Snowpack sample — Snodgrass Mountain, Crested Butte, Colorado (2/4/25, 12:06 PM MST)
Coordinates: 38.923, -106.968
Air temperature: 35 °F
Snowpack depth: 80 cm
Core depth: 80 cm
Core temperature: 32 °F
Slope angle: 14°, slope face: 78°
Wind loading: low
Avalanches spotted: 0
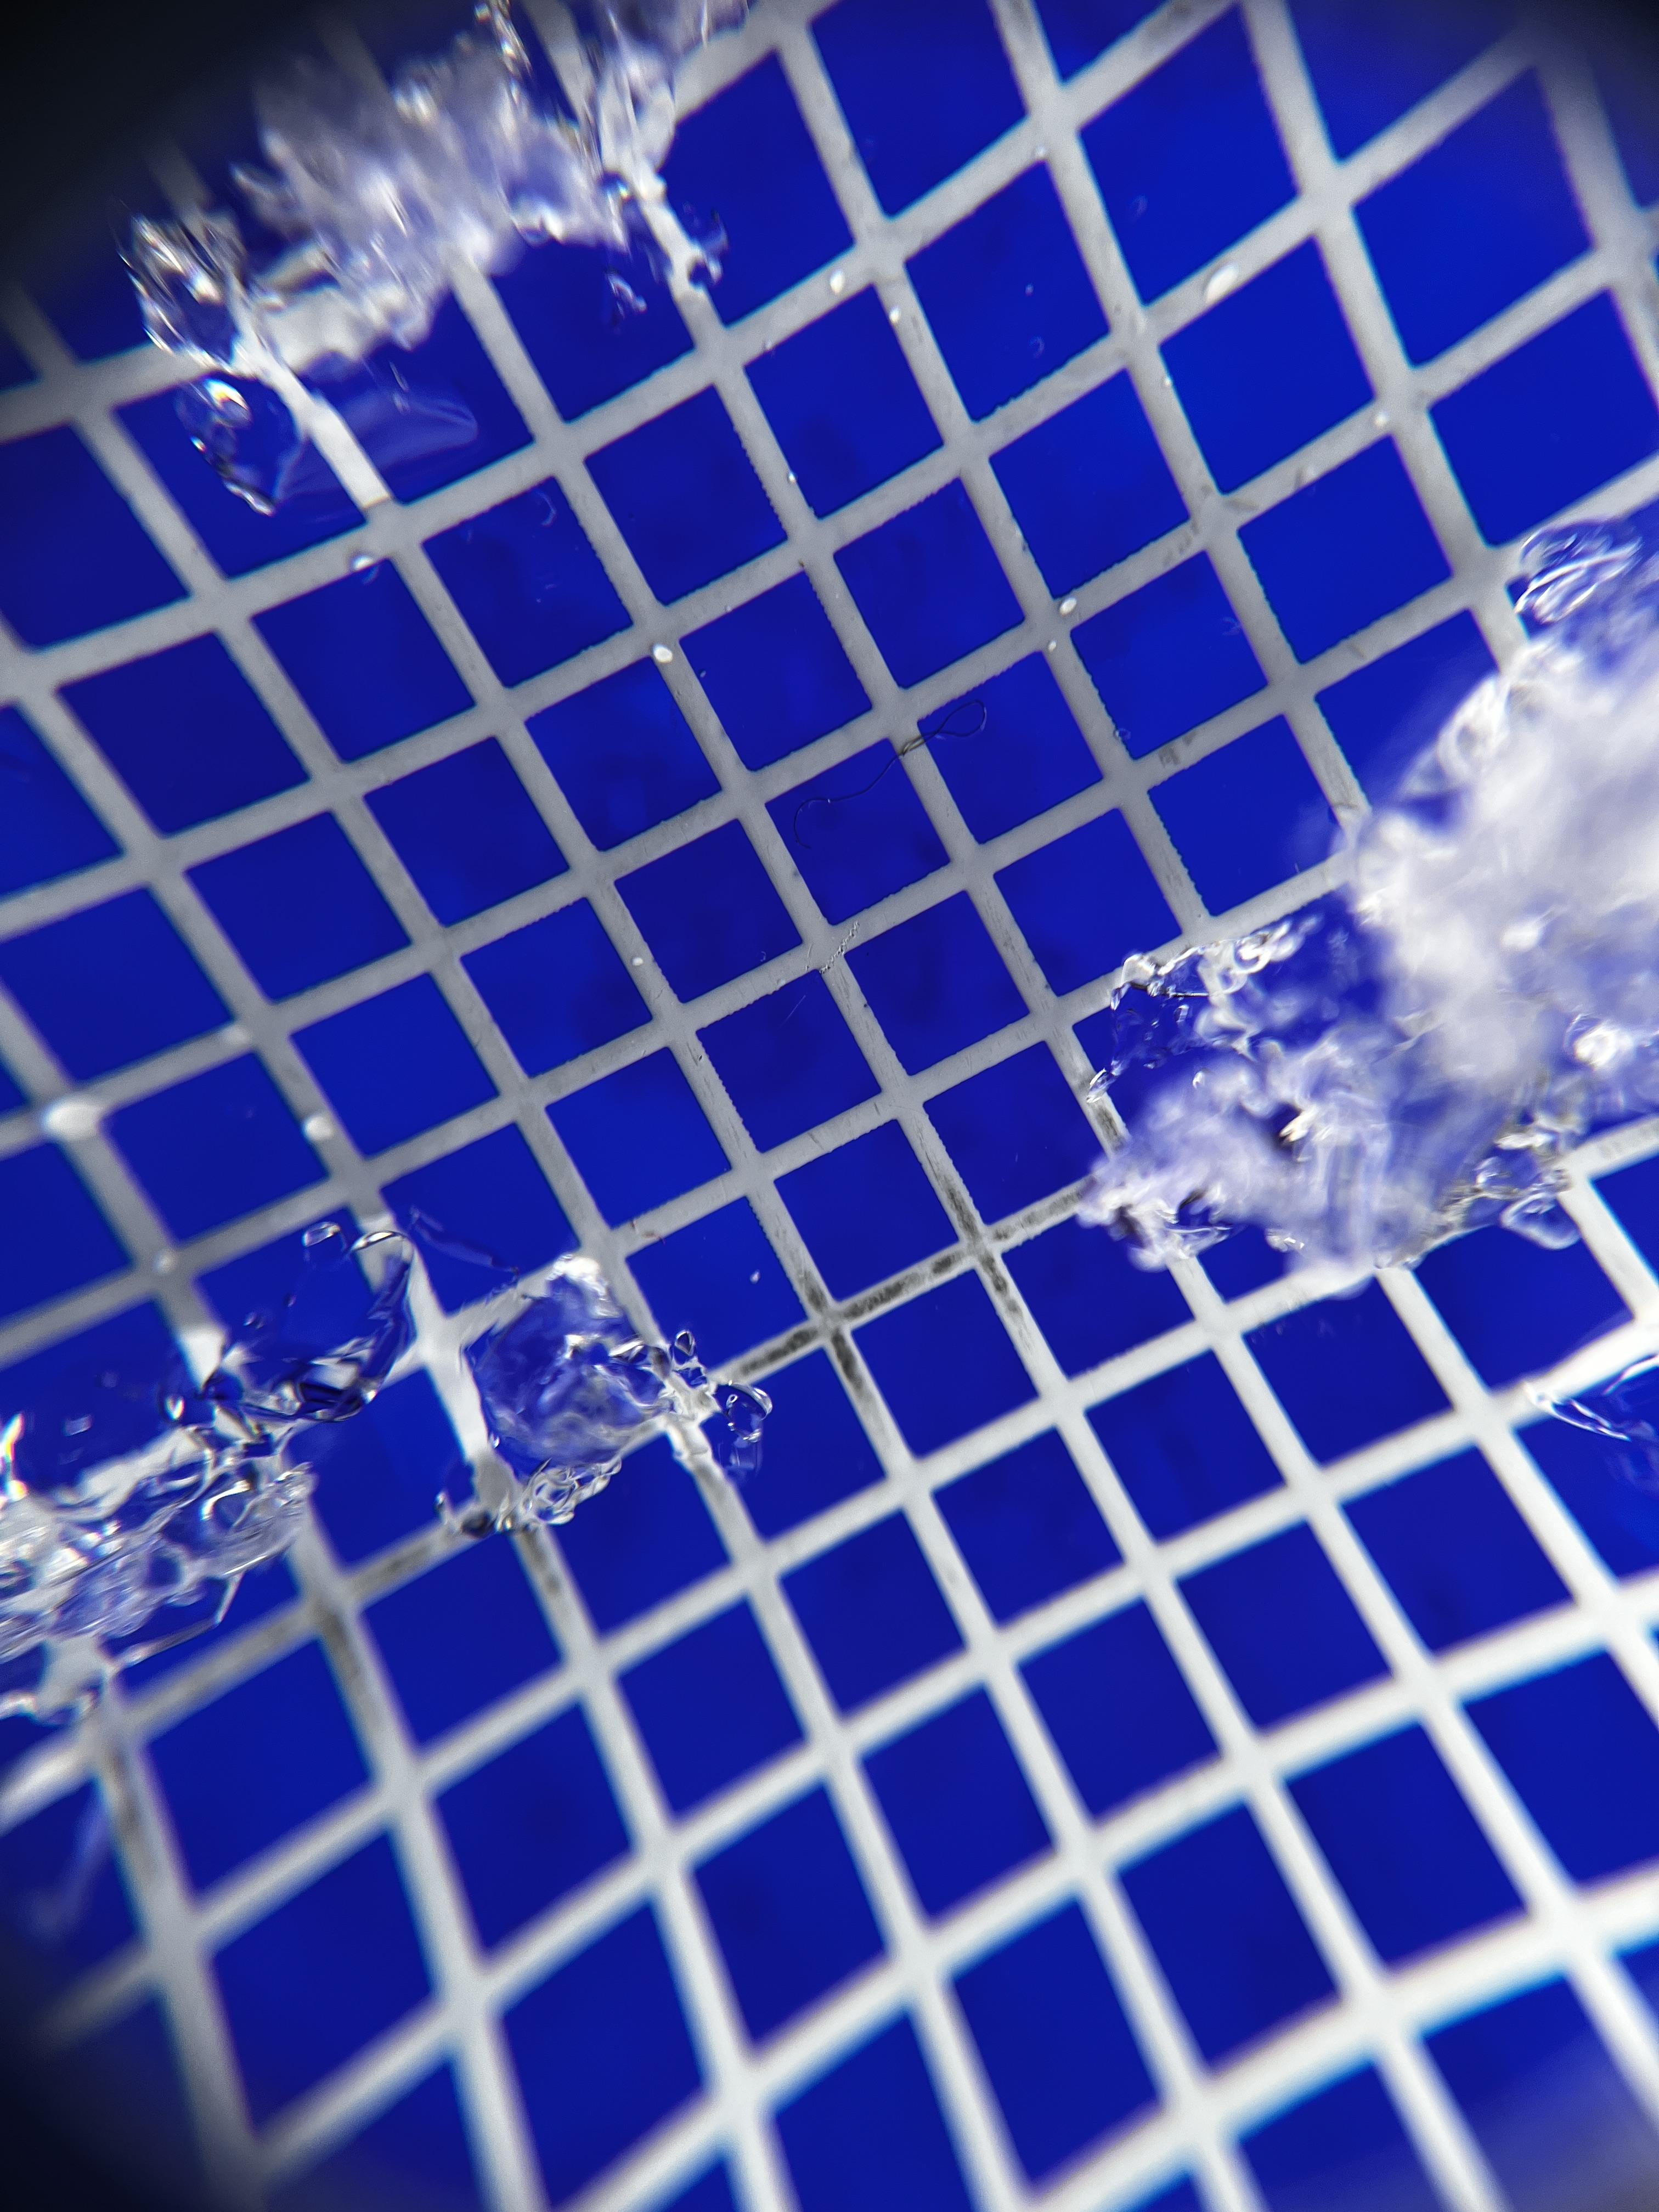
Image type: magnified_profile
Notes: No avalanches nearby, unusually warm weather for the last month reported by residents, Collected 25 yards from treeline